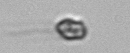
Label: Heterocapsa_rotundata